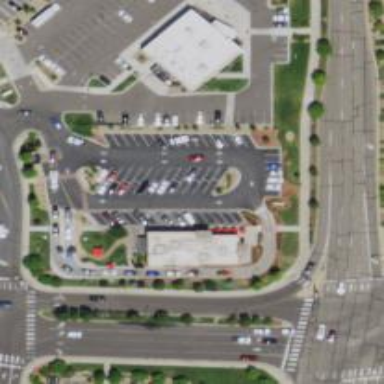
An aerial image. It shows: Parking space.